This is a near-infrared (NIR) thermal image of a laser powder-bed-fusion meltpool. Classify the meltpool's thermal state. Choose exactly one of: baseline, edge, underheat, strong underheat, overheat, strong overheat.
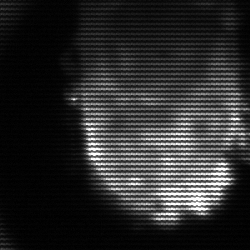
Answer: baseline